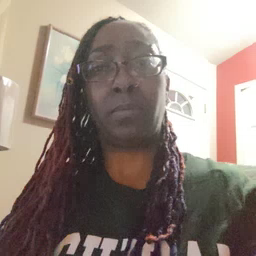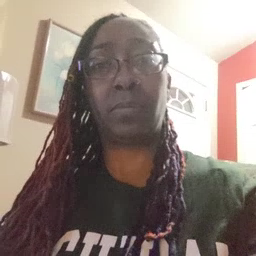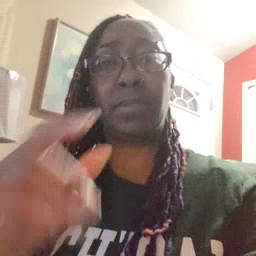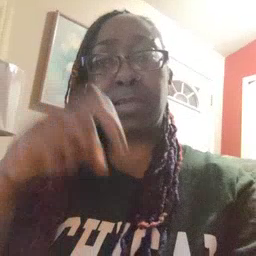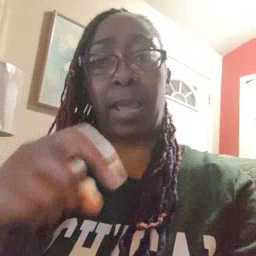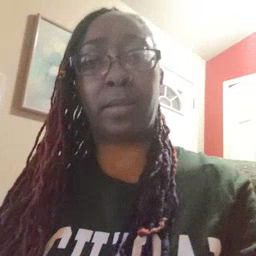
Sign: time